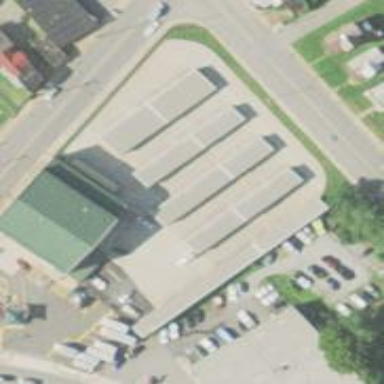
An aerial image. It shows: Commercial building.